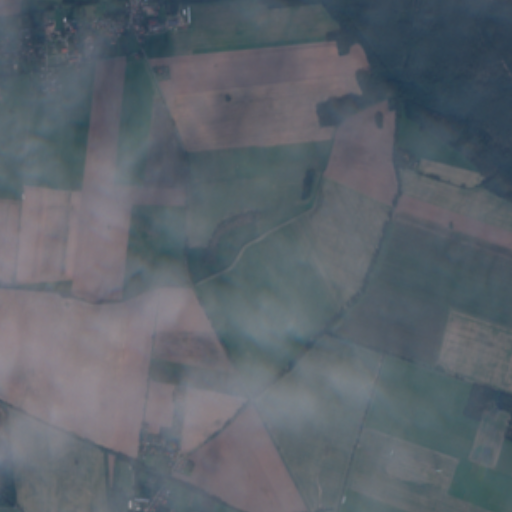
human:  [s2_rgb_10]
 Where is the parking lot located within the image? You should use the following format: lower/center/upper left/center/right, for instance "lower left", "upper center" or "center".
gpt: The parking lot is located in the upper left of the image.
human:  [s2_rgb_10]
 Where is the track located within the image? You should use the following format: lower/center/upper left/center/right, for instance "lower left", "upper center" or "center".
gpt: The track is located in the upper left of the image.
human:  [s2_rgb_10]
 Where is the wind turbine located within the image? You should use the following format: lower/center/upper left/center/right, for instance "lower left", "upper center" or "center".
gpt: The wind turbine is located in the lower right of the image.
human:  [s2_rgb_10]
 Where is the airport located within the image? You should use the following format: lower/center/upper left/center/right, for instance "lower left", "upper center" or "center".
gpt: There is no airport in the image.